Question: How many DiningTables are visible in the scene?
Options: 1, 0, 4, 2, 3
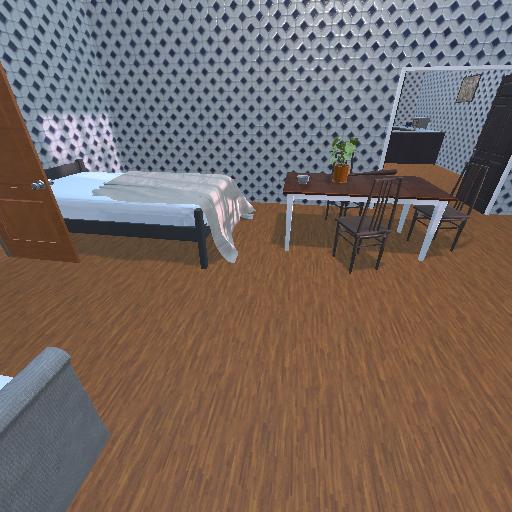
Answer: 1